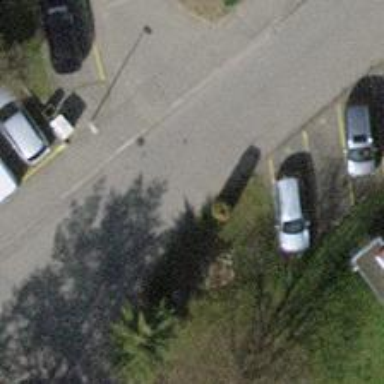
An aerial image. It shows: Driveway.